Aerial crown-view tile of a tropical tree (Barro Colorado Island, Panama), acquired 20250818:
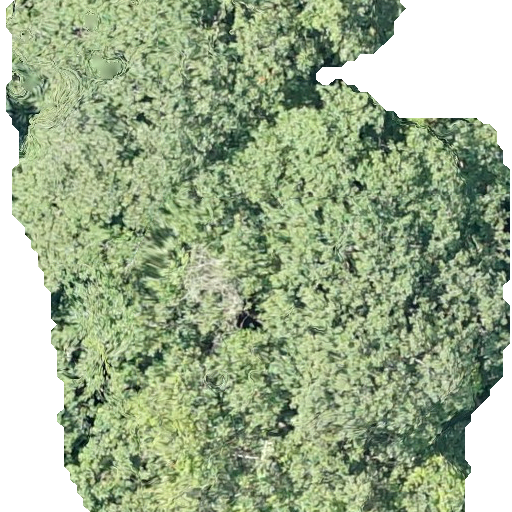
Species: Hieronyma alchorneoides
GBIF accepted scientific name: Hieronyma alchorneoides
Crown area: 373.293 m²